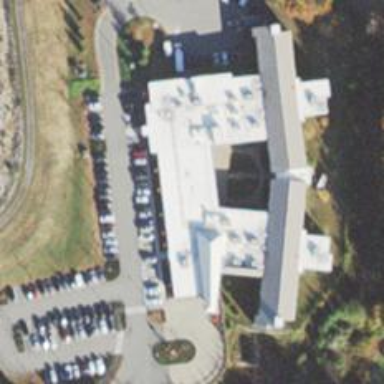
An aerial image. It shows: Healthcare facility identified as hospital.